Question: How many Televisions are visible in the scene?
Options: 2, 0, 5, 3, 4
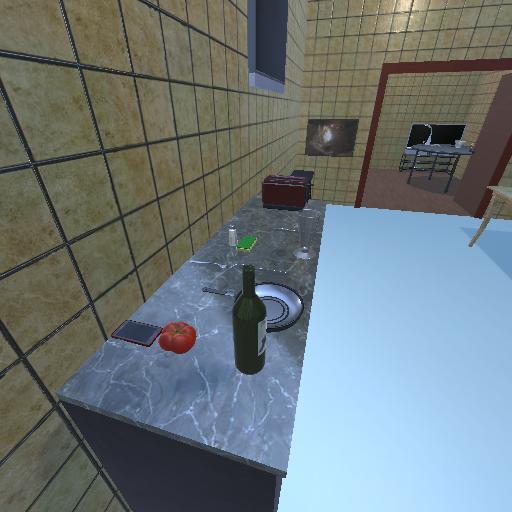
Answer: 2